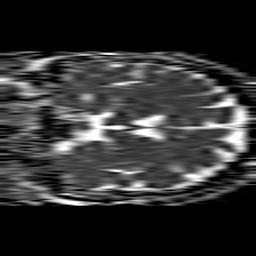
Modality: ADC
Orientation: coronal
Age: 59
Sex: male
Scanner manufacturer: philips
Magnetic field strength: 1.5 T
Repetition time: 4.6 s
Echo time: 0.08631 s